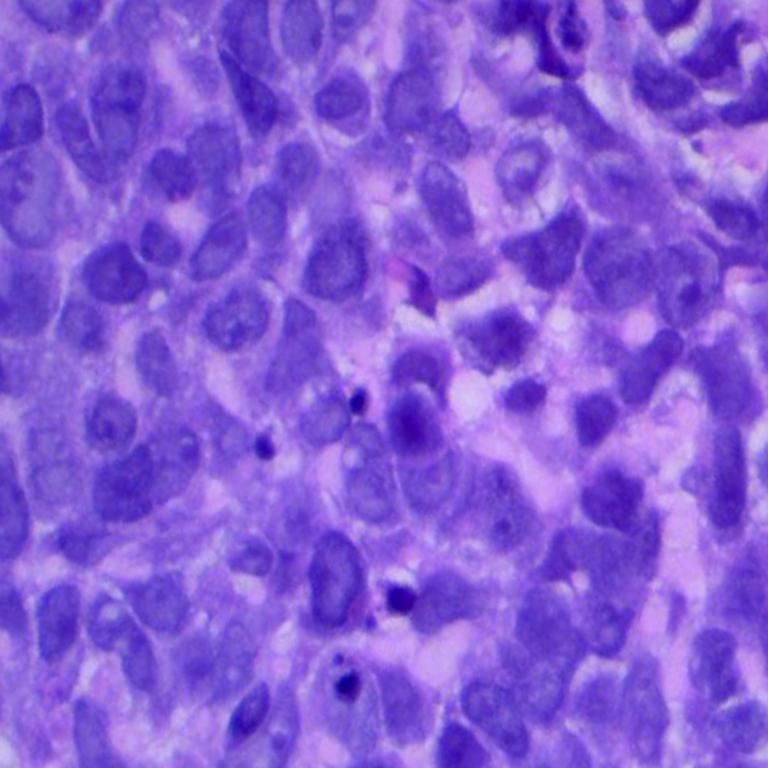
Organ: lung
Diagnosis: squamous carcinomas